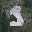
Label: 3